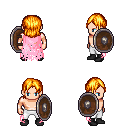
a pixel art fantasy rpg character, male body template, human, light skin, pink tattered cape, white pants, light blonde long bangs hairstyle, black shoes, shield, four views (front, back, left, right), 2x2 character sprite sheet, small pixel art, hard edges, no anti-aliasing